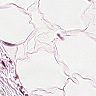
Metastatic tissue present: no